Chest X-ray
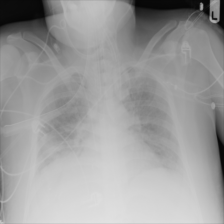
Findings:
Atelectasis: negative
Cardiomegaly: negative
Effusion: negative
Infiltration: negative
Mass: negative
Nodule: negative
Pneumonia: negative
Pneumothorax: negative
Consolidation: negative
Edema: negative
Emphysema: negative
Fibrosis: negative
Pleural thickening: negative
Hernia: negative